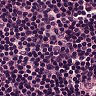
Metastatic tissue present: no